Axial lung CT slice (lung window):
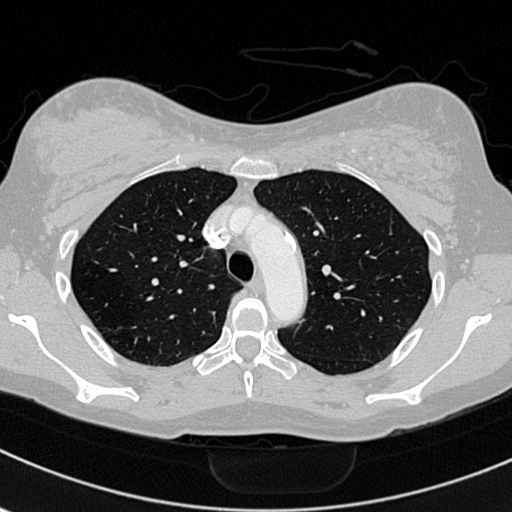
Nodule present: no